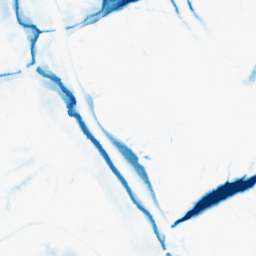
Category: morphological
Decomposition family: morphological_ellipse
Decomposition parameters: operation: closing
width: 30
height: 30
Upsampling method: sinc_blackman
Upsampling parameters: scale: 2
kernel_size: 4
Upsampling scale: 2